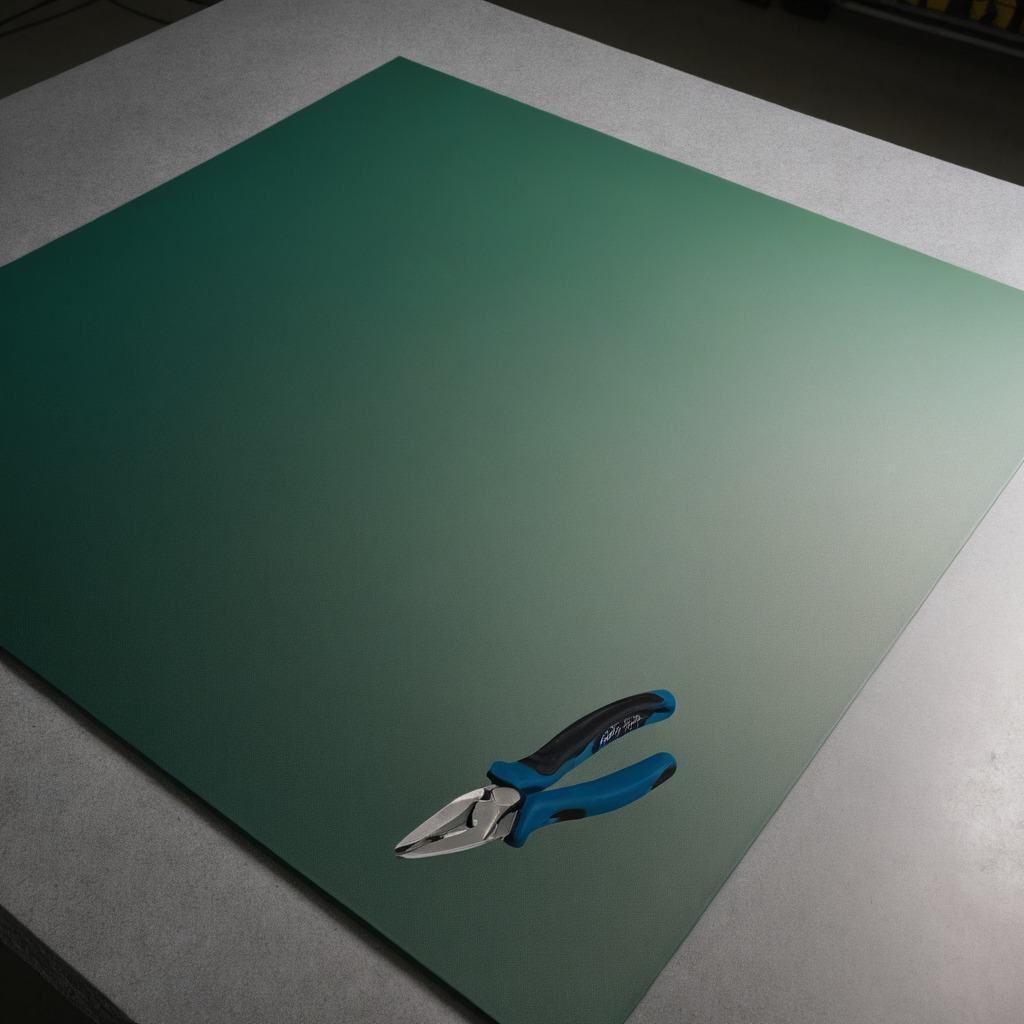
A plier lying on a green rubber mat inside a workshop under bright overhead lighting crisp shadows high clarity worn but beneath the mat